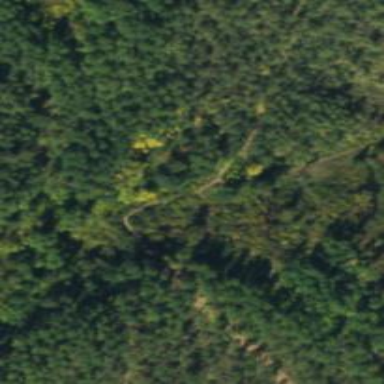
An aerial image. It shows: Path on bridge.